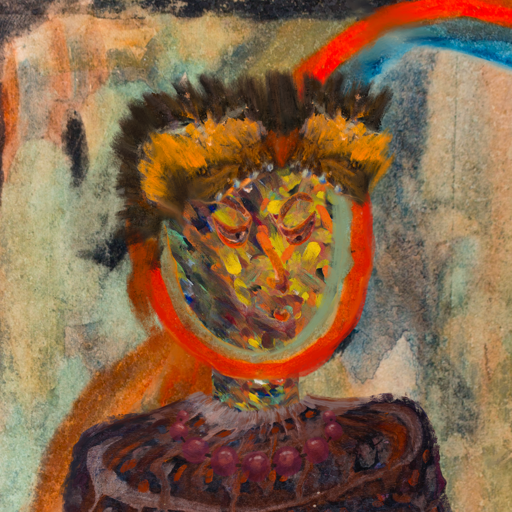
Background: Childish, Head And Neck Side: An_Impression, Face Side: Hypocrite, Bust: Hypocrite, Hair Side: Sisters, Head Accessory: Gypsy_Queen, Second Necklace: Blank, Necklace: Irani_2, Baby: Blank